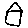
Label: house